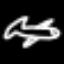
Label: airplane